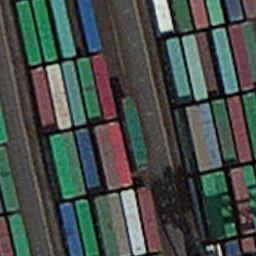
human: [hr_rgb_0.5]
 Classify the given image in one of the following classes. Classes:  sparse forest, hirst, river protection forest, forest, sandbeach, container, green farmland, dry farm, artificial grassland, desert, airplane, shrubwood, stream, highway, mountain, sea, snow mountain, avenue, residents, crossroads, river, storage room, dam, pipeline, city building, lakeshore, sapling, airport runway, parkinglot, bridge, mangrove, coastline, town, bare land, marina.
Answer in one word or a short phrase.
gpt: container